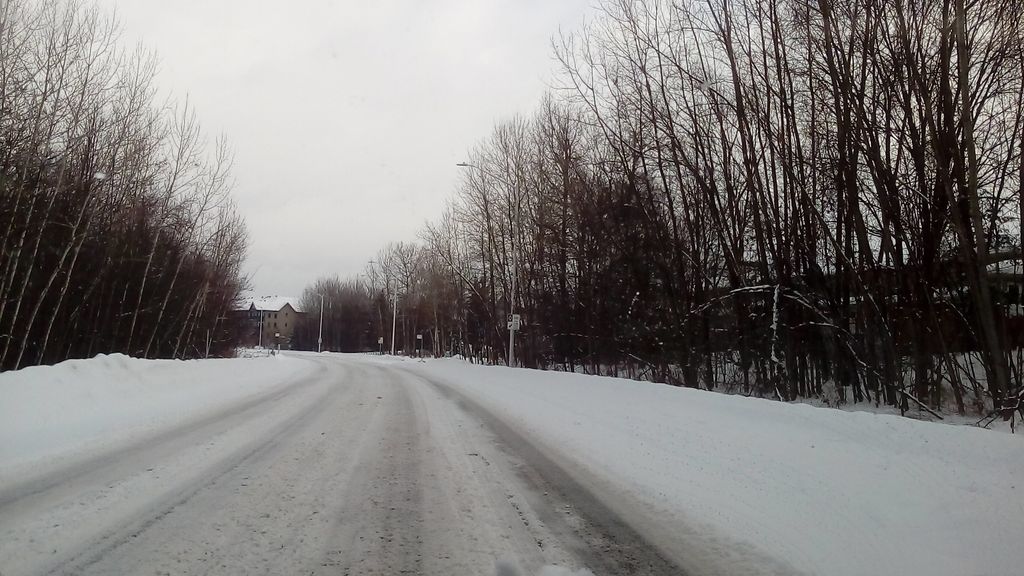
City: ottawa-gatineau